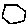
Label: hexagon